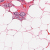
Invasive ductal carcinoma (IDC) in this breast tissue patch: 0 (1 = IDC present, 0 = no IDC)